Question: I m facing issue to access the bridge table to get the values using nHibernate and LINQ.
I have 4 table, ROLES , MODULES , PERMISSIONS and the RoleModulePermission(bridge).
Roles contains ROLEID(pk) , ROLENAME
Modules contains MODULEID(pk) , MODULENAME
Permission contains PERMISSIONID , PERMISSIONTYPE
RoleModulePermission contains ROLEID , MODULEID and PERMISSIONID
I want to get the Modules n Permission applied to the ROLES on the basis of ROLEID.

'''
Table("tblRoles");
Id(role => role.RoleID).GeneratedBy.Identity();
Map(role => role.RoleName).Not.Nullable();
Map(role => role.IsActive).Not.Nullable();
Map(role => role.Description).Not.Nullable();
HasManyToMany(x => x.Users)
.Table("tblUserInRoles")
.ParentKeyColumn("RoleID")
.ChildKeyColumn("UserID")
.Not.LazyLoad();
HasManyToMany(x => x.Modules)
.Table("tblRolesPermission")
.ParentKeyColumn("RoleID")
.ChildKeyColumn("ModuleID")
.Not.LazyLoad();
HasManyToMany(x => x.Permissions)
.Table("tblRolesPermission")
.ParentKeyColumn("RoleID")
.ChildKeyColumn("PermissionID")
.Not.LazyLoad();
'''
'''
Table("tblAppModules");
Id(mod => mod.ModuleID).GeneratedBy.Identity();
Map(mod => mod.ModuleName).Nullable();
Map(mod => mod.CreationDate).Nullable();
HasManyToMany(x => x.Roles)
.Table("tblRolesPermission")
.ParentKeyColumn("ModuleID")
.ChildKeyColumn("RoleID")
.Not.LazyLoad();
'''
'''
Table("tblPermission");
Id(p => p.PermissionID).GeneratedBy.Identity();
Map(p => p.PermissionType).Not.Nullable();
HasManyToMany(p => p.PermitRole)
.Table("tblRolesPermission")
.ParentKeyColumn("PermissionID")
.ChildKeyColumn("RoleID")
.Not.LazyLoad();
'''
It seems that i did wrong in mapping ?
please do not assume 'AllowAccess' in tblRolesPermission
How to achieve this ?
Thanks
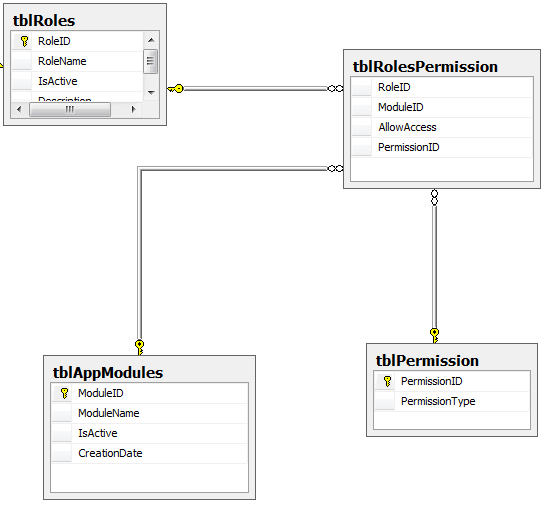
Answer: Mapping for ternary associations in FluentNHibernate depends from specifics of your scenario and domain model.
Basically, if you are going to have the relations everywhere (i.e. your Module can have multiple Permissions, Role can have multiple Permissions and Role can have multiple Modules), you'll need to have a separate entity for the relation, called i.e. 'RoleModulePermission'. It will change your graph from triangle-like (3 classes) into a star-like (4 classes with common "root"). The new entity will have three relations and 'Role', 'Module' and 'Permission' will have relation to 'RoleModulePermission'. Set up the cascades and you can try querying this model like any other:
'''
session.Query<Permission>()
.Where(x => x.RoleModules.Any(rm => rm.Module == module));
'''
If your model is more restricted, i.e. you have some constraints, you can try to map it simpler using 'AsTernaryAssociation' or 'AsEntityMap', which is pretty much the same. Then in your 'Role', 'Module' and 'Permission' classes you should have relation of type 'IDictionary<TFrom, To>'. This can mean i.e. that Permission X maps Role Y to Module Z, but it means that within Permission X Role Y have no other Modules. Something like this in POCO class:
'''
public virtual IDictionary<Role, Module> RoleModules { get; set; }
'''
and like this in mapping:
'''
HasManyToMany(x => x.RoleModules).Table("tblRolesPermissions").AsEntityMap();
'''
does support it, but. You have to specify or relations at each side of the relation (in POCO's for 'Roles', 'Modules' and 'Permission') and map each relation like that:
'''
m.HasMany(x => x.RolesPermissionsModules).AsTernaryAssociation()
'''
Querying using LINQ should then look somehow like this:
'''
session.Query<Permission>()
.Where(x => x.RoleModules[role] == module);
'''